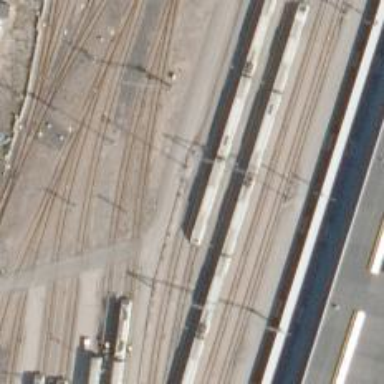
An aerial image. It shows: Railway yard with electrified contact lines.